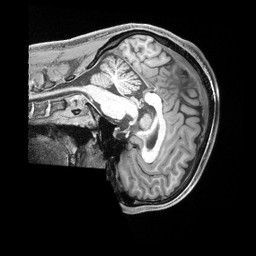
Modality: T1w
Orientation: sagittal
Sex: male
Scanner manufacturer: siemens
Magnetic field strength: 3 T
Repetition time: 2.4 s
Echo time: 0.00222 s